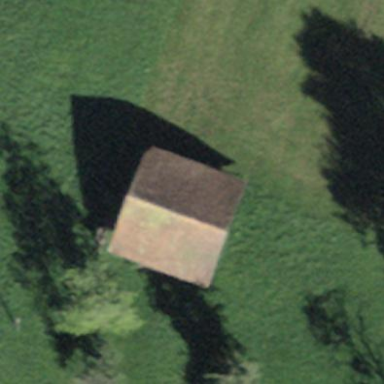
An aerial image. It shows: Barn.